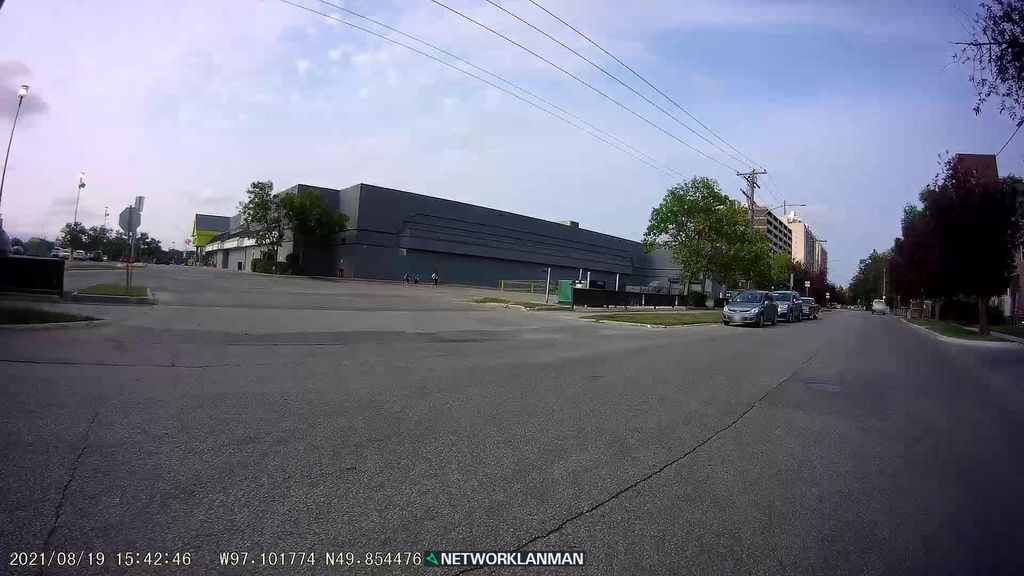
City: winnipeg